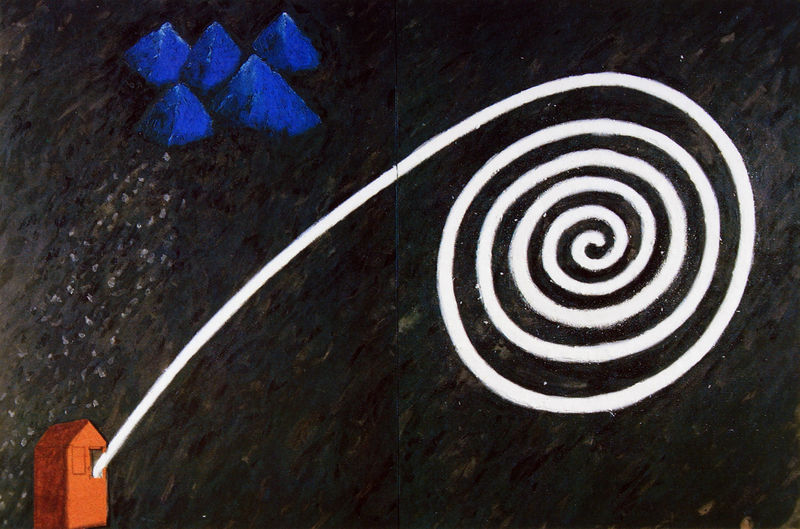
Titel: Ferner Klang
Künstler: Joachim F. Kettel
Standort: Köln
Institution: Im Besitz des Künstlers
Schlagwörter: blau, gemälde, himmel, wolken, komposition, braun, fenster, orange, schwarz, weiss, haus, rot, schnee, wind, kreis, abstrakt, berge, violett, regen, linie, illustration, schnecke, spirale, labyrinth, zelte, pyramiden, schnipsel, bauklotz, streusel